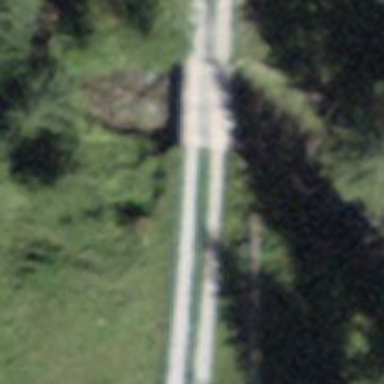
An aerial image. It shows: Bridge over grade2 track.